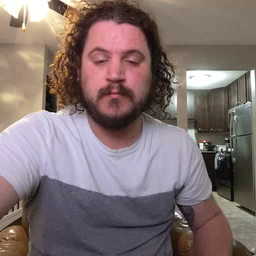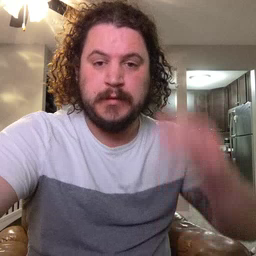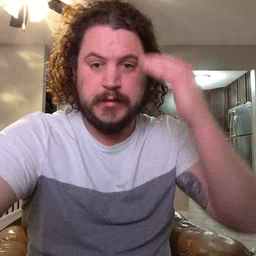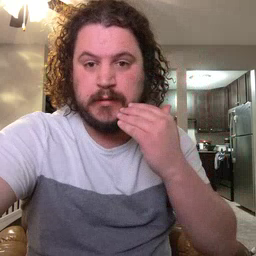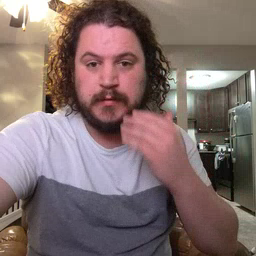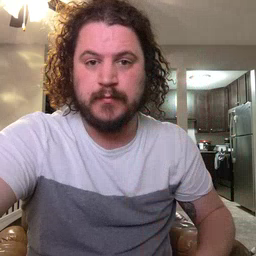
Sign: head